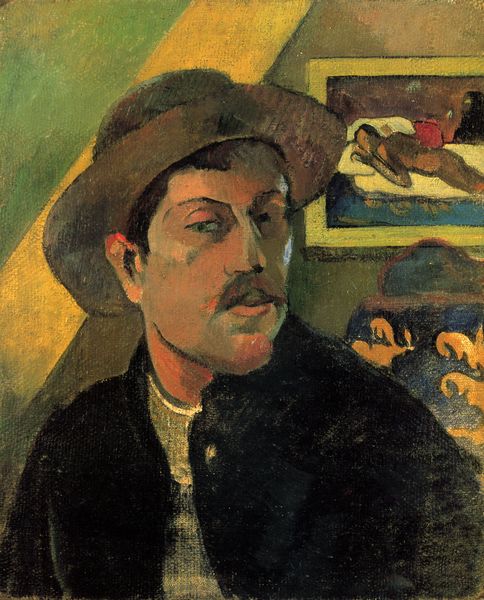
Titel: Selbstporträt
Künstler: Paul Gauguin
Standort: Paris
Institution: Musée d'Orsay
Schlagwörter: akt, blau, gemälde, mann, nackt, schatten, cezanne, gelb, grün, impressionismus, braun, bunt, frankreich, frau, hintergrund, hut, licht, mund, nase, ohr, orange, schwarz, stirn, weiss, zimmer, blick, rot, tiere, expressionismus, malerei, muster, symbolismus, bart, hemd, jacke, schnurrbart, augen, gesicht, kragen, rahmen, bild, bildnis, blicken, innenraum, portrait, porträt, öl, auge, interieur, mantel, brustbild, kinn, lippen, skulptur, fläche, sonnenlicht, primitivismus, van gogh, schnurbart, strohhut, brauen, atelier, streifen, schnauzer, selbstporträt, bauer, betrachter, gauguin, schwarze, knochig, expressionistisch, paul, selbstbildnis, leinwand, tasche, schielen, gesciht, selbstportrait, zähne, handtasche, portät, gaugin, picasso, schräge, bild im bild, fragend, geliebte, schief, primitiv, frage, dachbalken, zahn, dachschräge, mann mit hut, filzhut, thaiti, paul gauguin, tahiti, nakte, kagen, misstrauen, schneuzer, hend, haarre, haiti, primitive kunst, jaare, schel, gaugib, manhn, gaugin mann, südseee, mann mit hiut, nackte frau im hintergrund